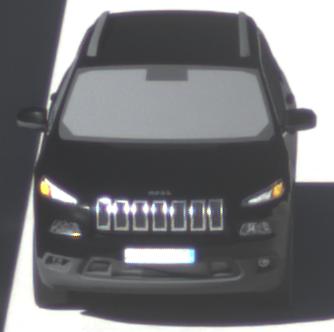
Make: Jeep
Model: Cherokee 3.2 V6 Pentastar
Detailed model: Cherokee (KL)
Model produced from: 2014/07
Model produced until: 2015/07
Doors: 5
Color: black
Road condition: dry road
Daytime: midday
Contrast: high contrast